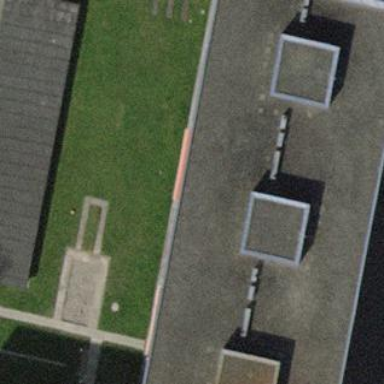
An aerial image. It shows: School building.